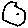
Label: circle